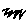
Label: zigzag